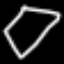
Label: diamond